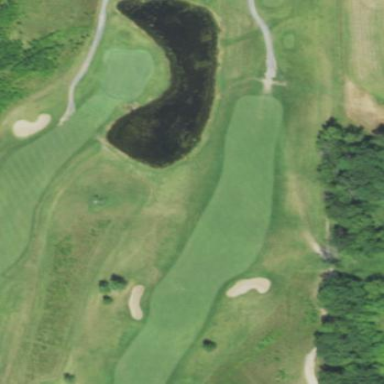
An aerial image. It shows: Rough area on grassy golf course.